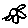
Label: flower